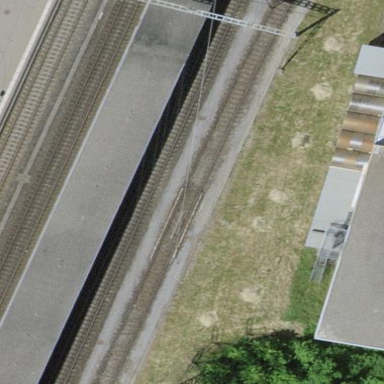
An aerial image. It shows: View of roof of building.